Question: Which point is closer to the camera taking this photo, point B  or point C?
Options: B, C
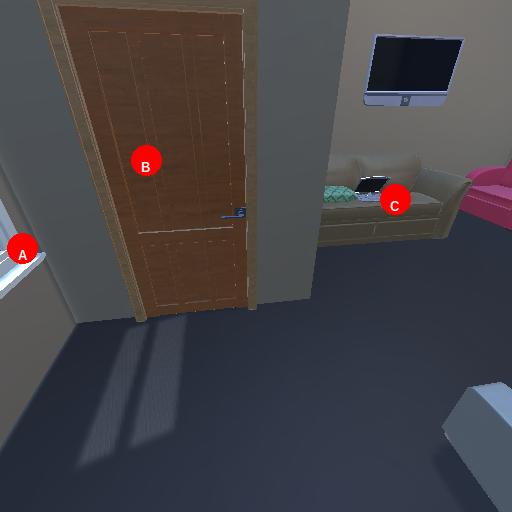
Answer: B